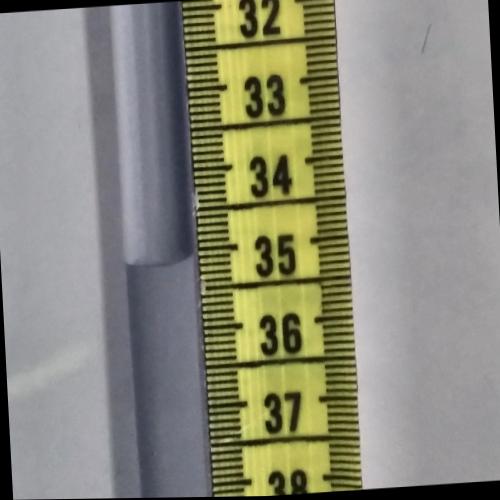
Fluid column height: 35.1 cm